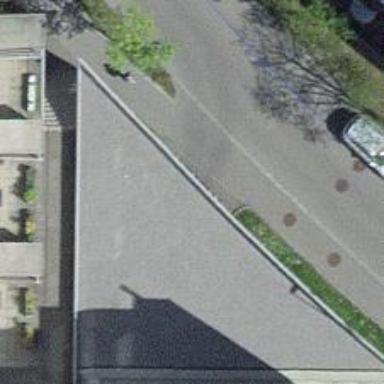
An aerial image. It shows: Group of garages.